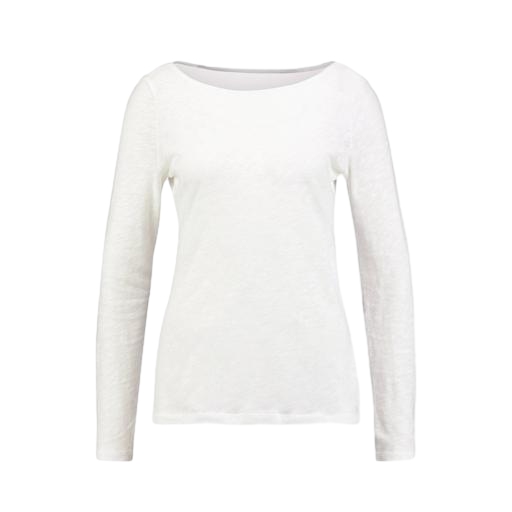
white long sleeve slub tee, long sleeve tee, longsleeve t-shirt, white background